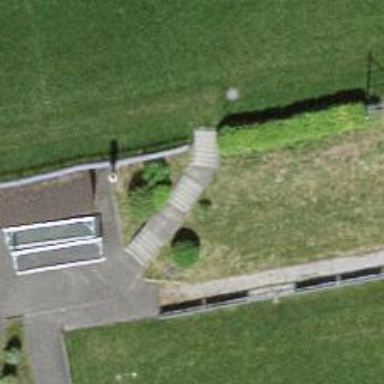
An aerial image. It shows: Road with steps.